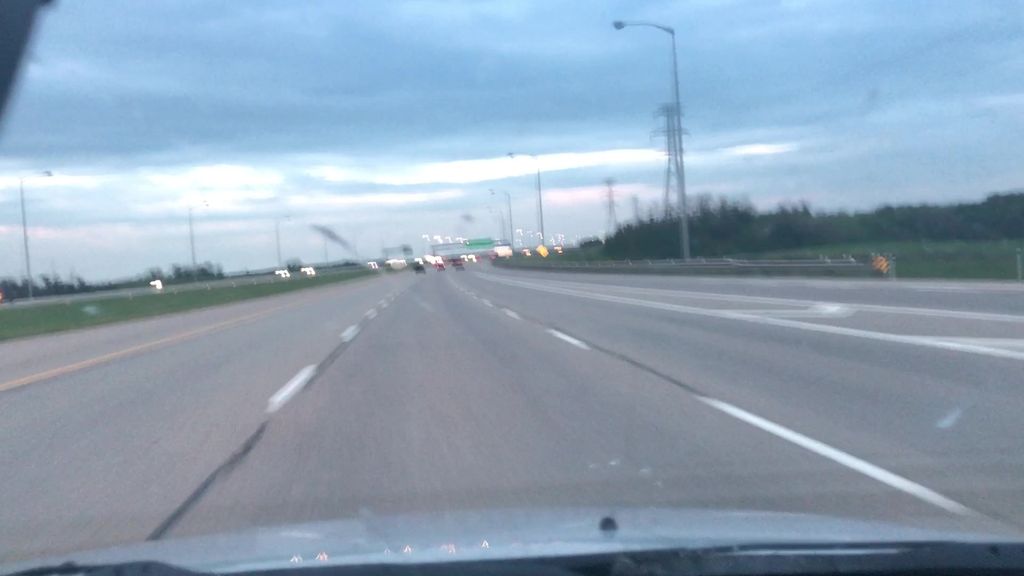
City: edmonton